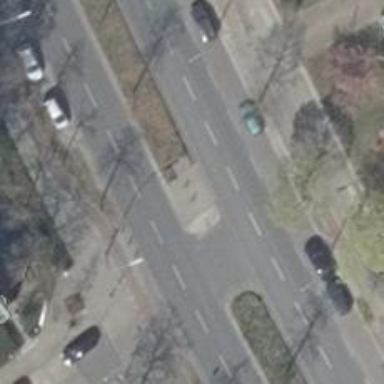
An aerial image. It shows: Unmarked footway crossing with traffic island.